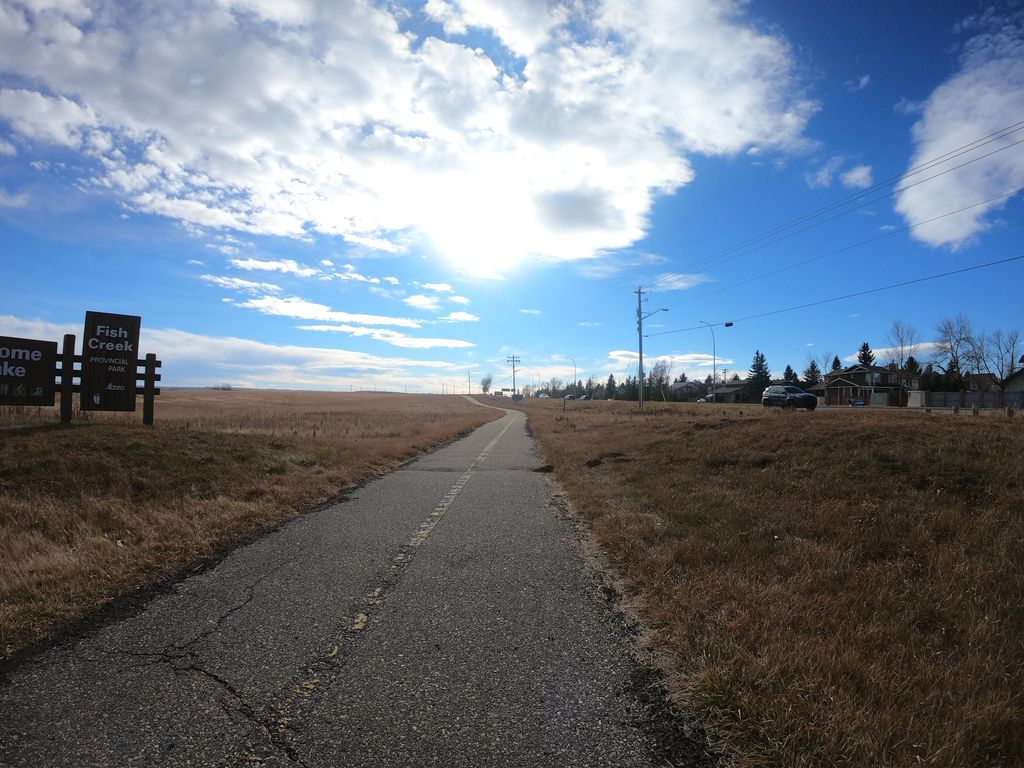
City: calgary